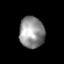
Tissue: prostate
Cell type: Myeloid cells
Senescence score: 0.6871
Nuclear area (px): 768
Mean DAPI intensity: 145.094